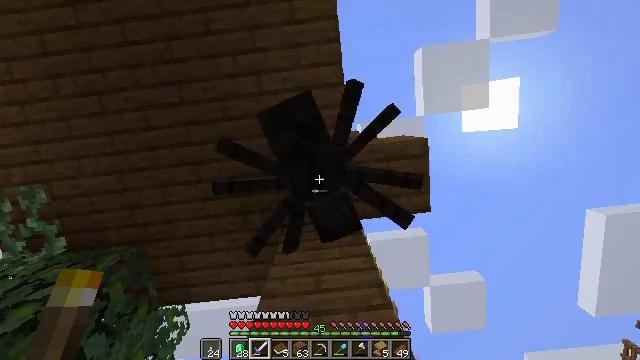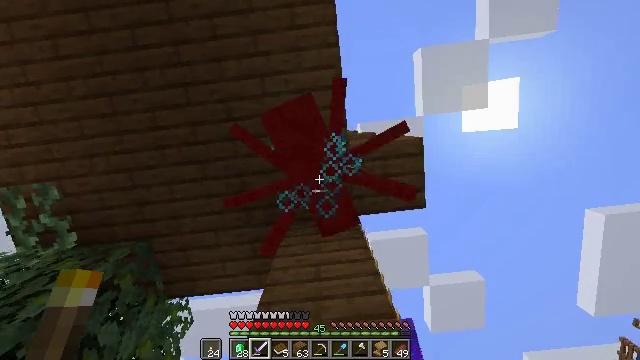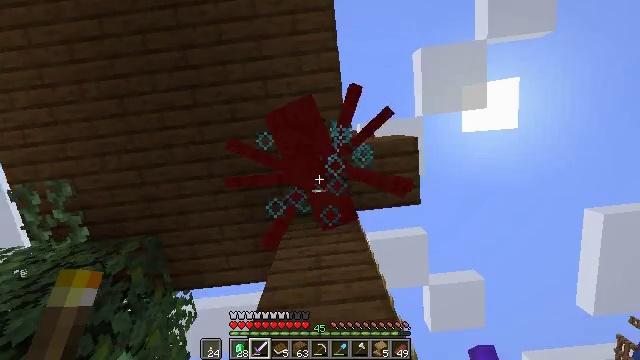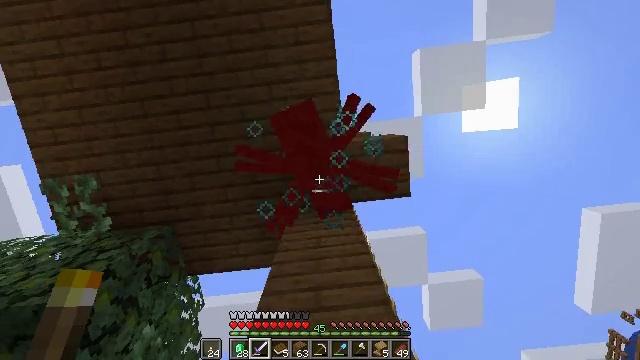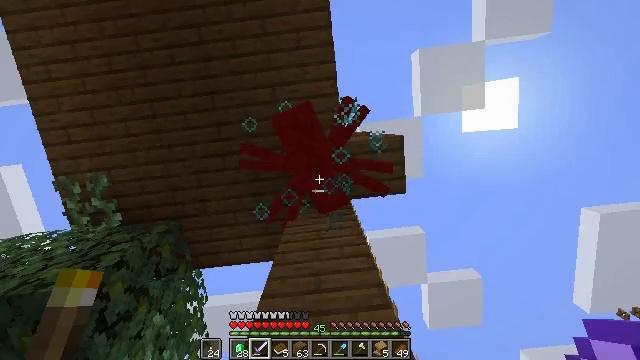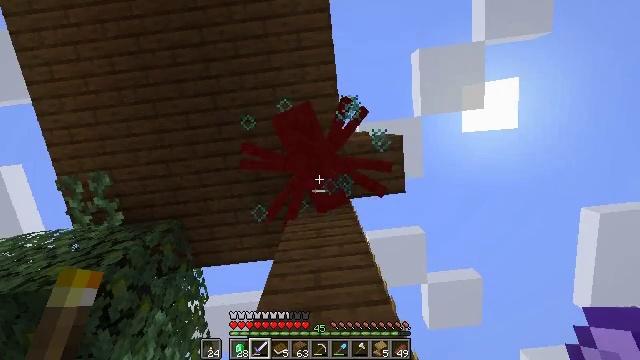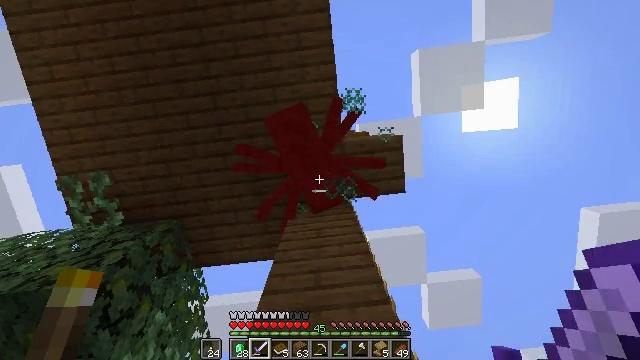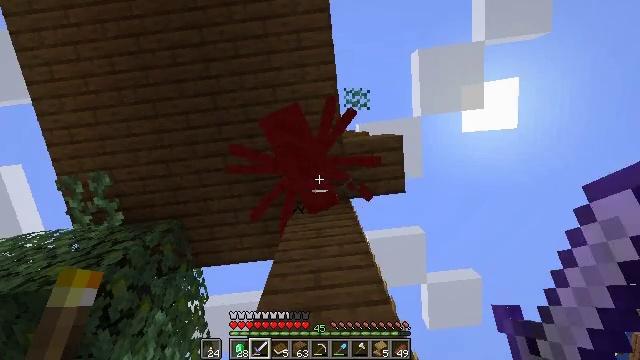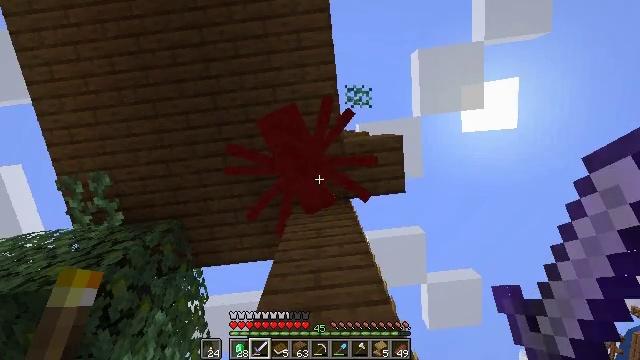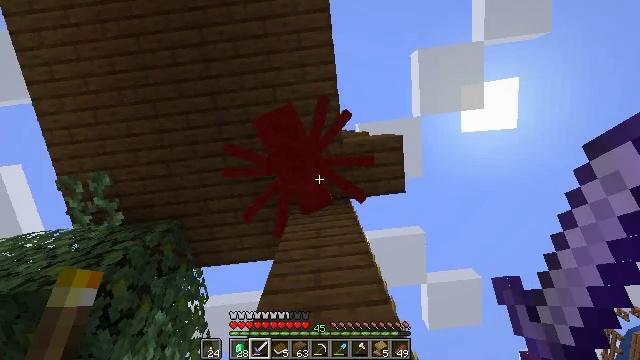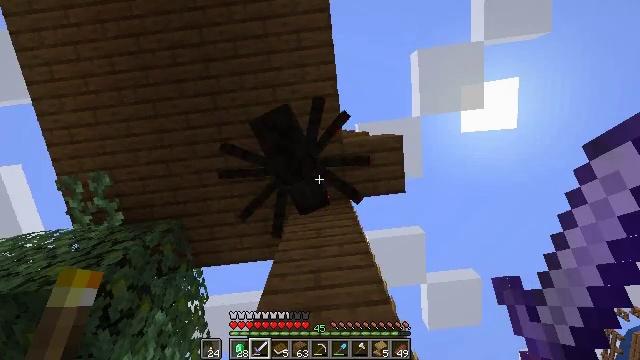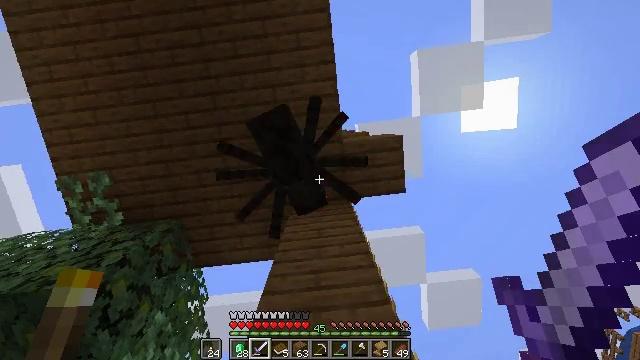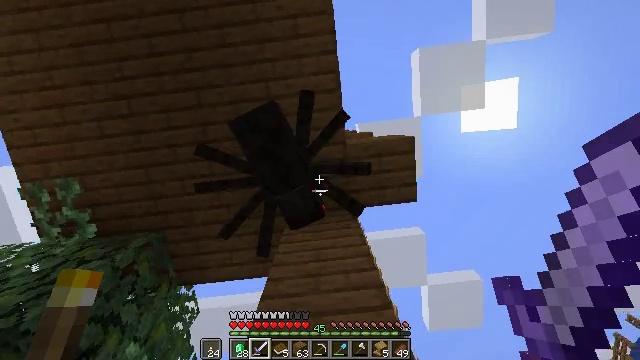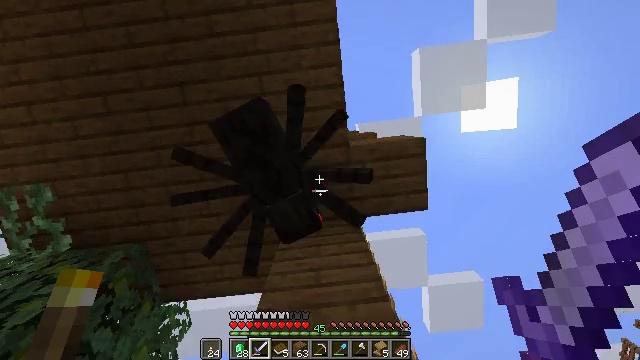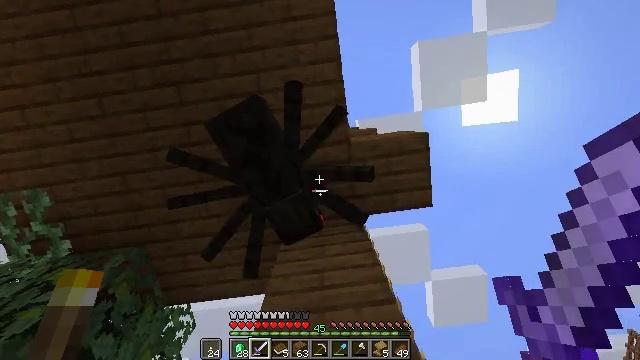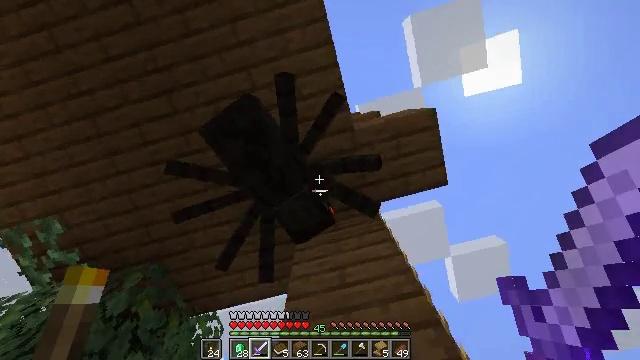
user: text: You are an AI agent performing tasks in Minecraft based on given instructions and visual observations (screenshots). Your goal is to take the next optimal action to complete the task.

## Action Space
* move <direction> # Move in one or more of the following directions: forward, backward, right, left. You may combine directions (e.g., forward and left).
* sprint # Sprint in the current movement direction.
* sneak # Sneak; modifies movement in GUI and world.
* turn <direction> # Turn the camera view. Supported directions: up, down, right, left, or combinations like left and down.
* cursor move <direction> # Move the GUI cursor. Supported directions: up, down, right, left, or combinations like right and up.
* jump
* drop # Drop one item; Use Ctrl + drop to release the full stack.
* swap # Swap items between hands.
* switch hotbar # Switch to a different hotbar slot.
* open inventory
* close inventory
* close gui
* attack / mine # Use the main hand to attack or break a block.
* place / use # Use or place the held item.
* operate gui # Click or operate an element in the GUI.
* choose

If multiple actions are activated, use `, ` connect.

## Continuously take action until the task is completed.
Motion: motion action
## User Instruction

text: Hunt a spider.
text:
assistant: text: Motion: attack / mine, jump
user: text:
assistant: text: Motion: jump
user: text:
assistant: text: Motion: no_op
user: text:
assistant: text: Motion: no_op
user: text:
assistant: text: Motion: no_op
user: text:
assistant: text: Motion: no_op
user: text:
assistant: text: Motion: no_op
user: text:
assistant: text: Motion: no_op
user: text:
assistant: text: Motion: no_op
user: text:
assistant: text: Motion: no_op
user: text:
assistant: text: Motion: jump
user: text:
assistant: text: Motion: jump
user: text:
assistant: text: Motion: jump
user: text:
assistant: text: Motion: turn left, jump
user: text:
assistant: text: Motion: turn left and down, jump
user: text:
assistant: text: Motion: turn left and down, jump
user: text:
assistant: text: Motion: turn left and down, attack / mine, jump
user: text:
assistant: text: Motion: turn left and down, attack / mine, jump
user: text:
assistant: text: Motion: turn left and down, attack / mine, jump
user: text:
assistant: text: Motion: turn left and down, attack / mine, jump
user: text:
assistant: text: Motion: attack / mine, jump
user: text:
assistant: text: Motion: attack / mine